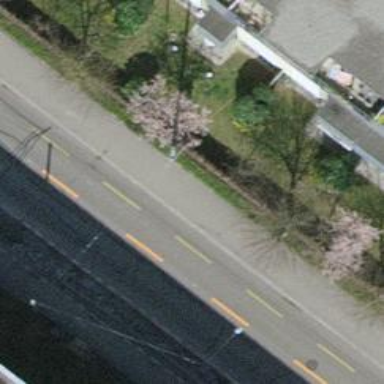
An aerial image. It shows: Urban tree adds touch of nature to the surroundings.